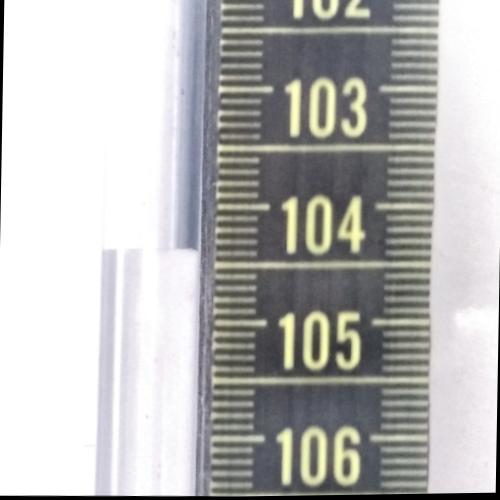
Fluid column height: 104.4 cm